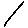
Label: line